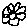
Label: flower